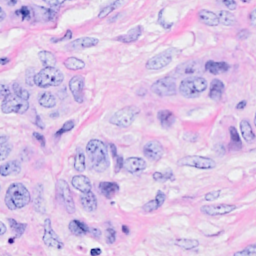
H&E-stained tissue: Breast